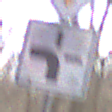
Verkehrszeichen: VerlaufVorfahrtsstrasse1
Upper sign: Vorfahrtsstrasse
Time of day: MorningAfternoon
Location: Outdoor (Nature)
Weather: Overcast
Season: Autumn
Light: Natural